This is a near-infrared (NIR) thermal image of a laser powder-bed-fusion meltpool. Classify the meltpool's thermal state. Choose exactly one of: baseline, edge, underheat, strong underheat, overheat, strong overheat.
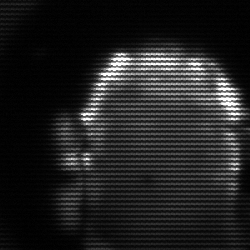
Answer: baseline